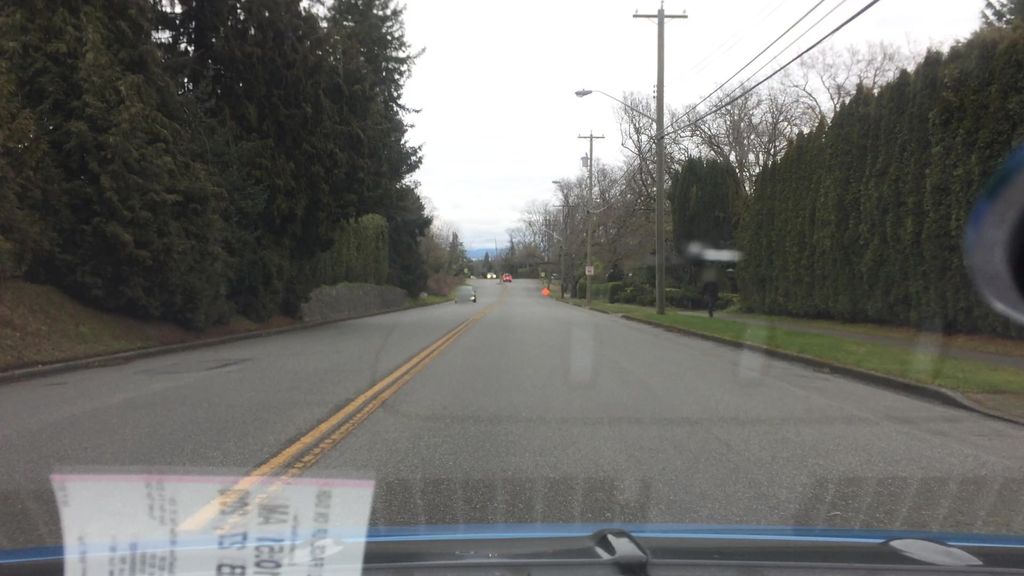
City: victoria